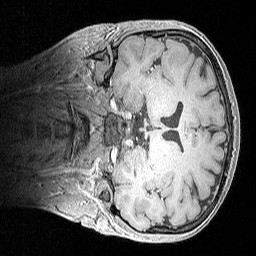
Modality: MP2RAGE
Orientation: coronal
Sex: male
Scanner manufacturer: siemens
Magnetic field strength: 3 T
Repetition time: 5 s
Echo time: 0.00292 s